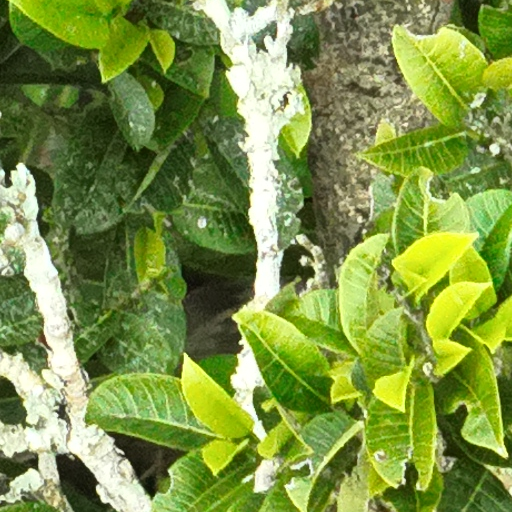
Species: Brosimum alicastrum
GBIF accepted scientific name: Brosimum alicastrum
Crown area (m\u00b2): 95.059